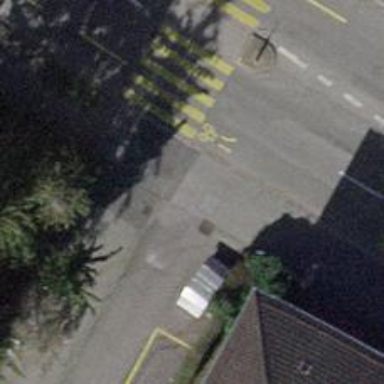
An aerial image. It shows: Uncontrolled crossing with traffic calming table.